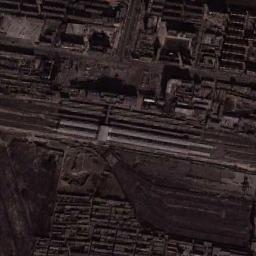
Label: railway_station